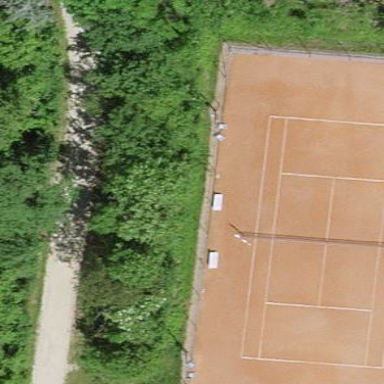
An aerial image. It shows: Clay tennis court pitch.